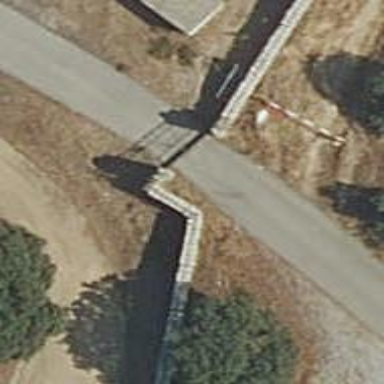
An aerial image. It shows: Gate.